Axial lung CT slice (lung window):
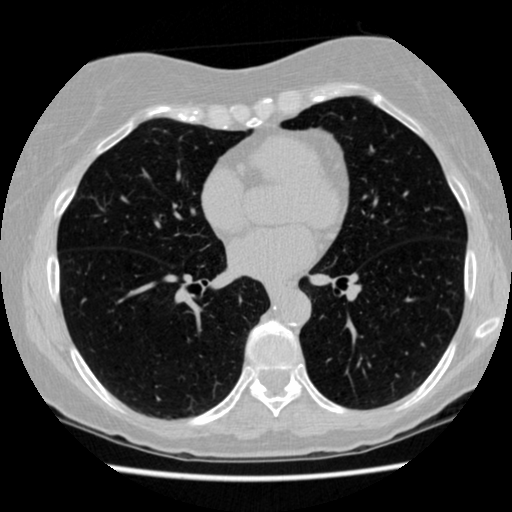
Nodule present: no